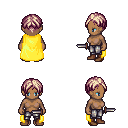
a pixel art fantasy rpg character, female body template, human, dark skin, yellow cape, metal pants, white blonde parted hairstyle, brown shoes, dagger, four views (front, back, left, right), 2x2 character sprite sheet, small pixel art, hard edges, no anti-aliasing